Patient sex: F
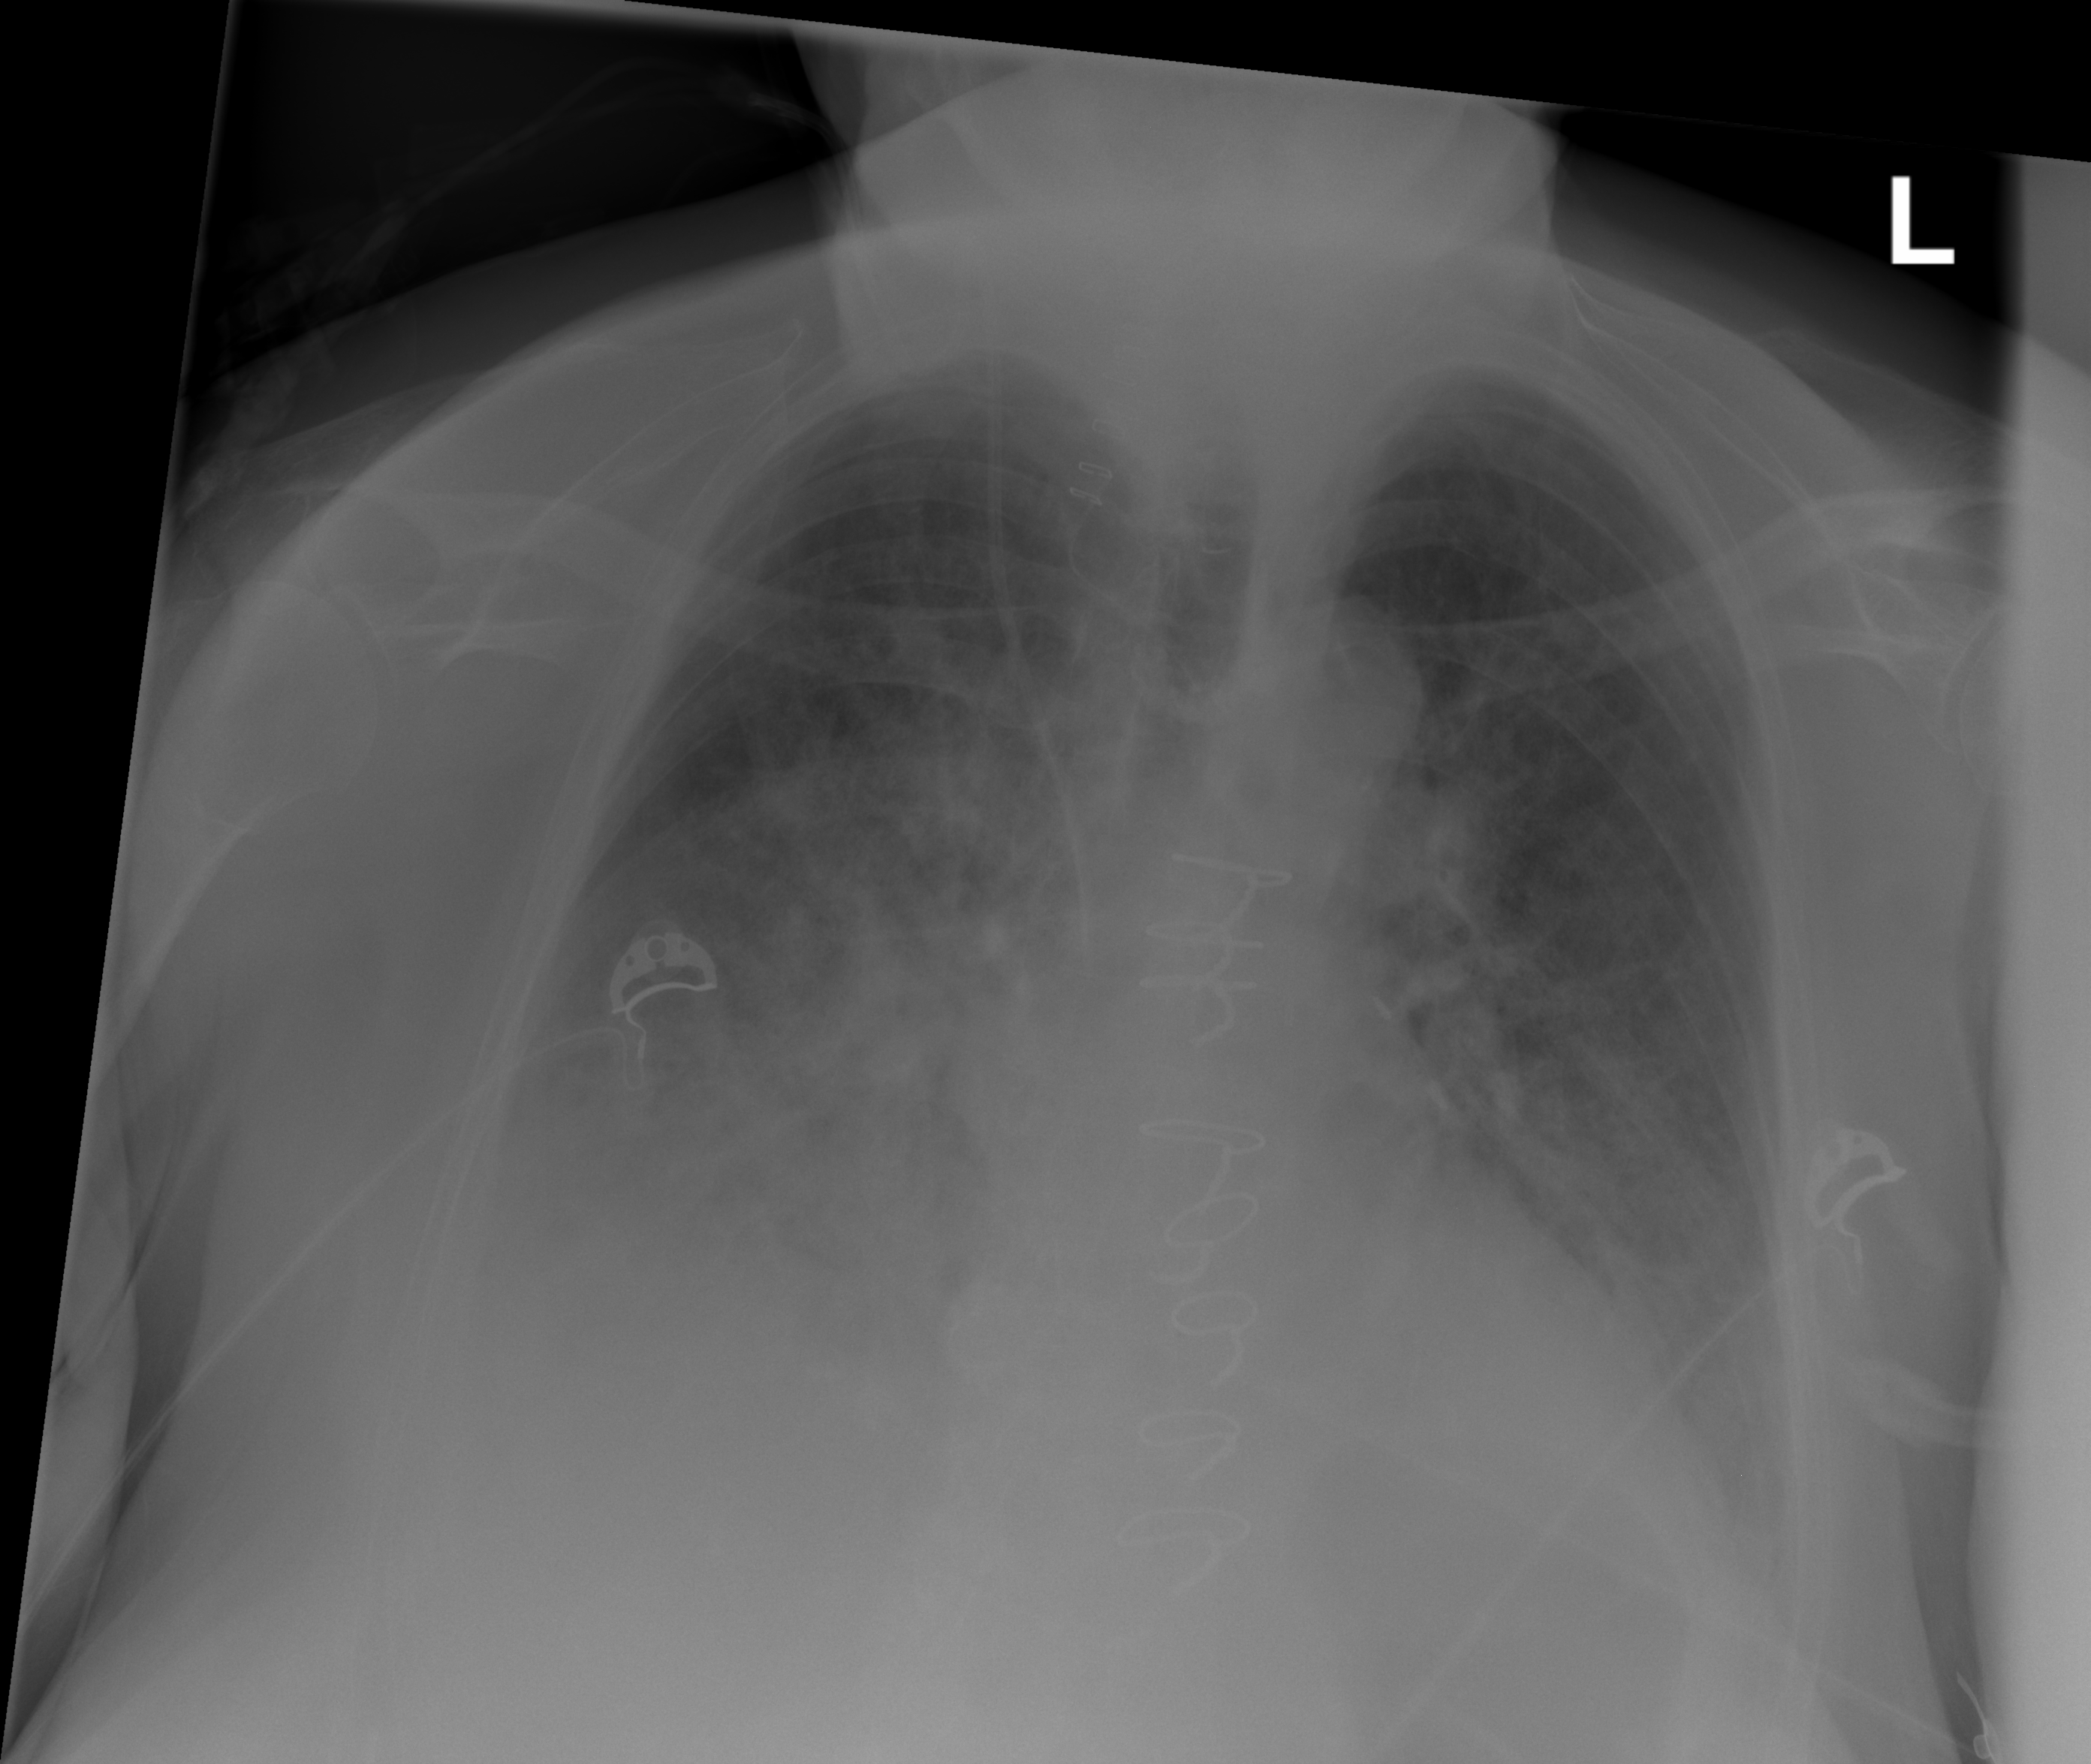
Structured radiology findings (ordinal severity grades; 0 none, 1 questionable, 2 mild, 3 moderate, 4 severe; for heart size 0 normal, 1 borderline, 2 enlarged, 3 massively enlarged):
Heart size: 2
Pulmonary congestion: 3
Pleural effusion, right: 2
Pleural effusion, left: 2
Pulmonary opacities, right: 2
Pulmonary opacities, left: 0
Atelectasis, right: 2
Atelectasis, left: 0